Question: I have a 'Notification' component :
'''
import React, { useContext } from "react"
import Wrapper from "./Wrapper"
import context from "./context"
import Close from "./Close"
const Notification = ({ children }) => {
const { type } = useContext(context)
return (<Wrapper type={type}>
<Close /> {// This component does not apply styles !!}
{children}
</Wrapper>)
}
export default Notification
'''
My 'Wrapper' :
'''
import styled from "styled-components"
const Wrapper = styled.div'
position:absolute;
bottom:0;
right:0;
margin-right:1.2em;
margin-bottom:1.2em;
background-color: #fff;
padding:15px;
min-width:350px;
min-height:100px;
border-radius:20px;
box-shadow: 0px 4px 30px 0px ${({ type }) => pickShadowColor(type)}}'
const pickShadowColor = (type) => {
switch (type) {
case "info": return "rgba(51,153,255,0.3)";
case "warning": return "rgba(255,157,0,0.3)";
case "success": return "rgba(0,216,0,0.3)";
case "error": return "rgba(255,0,0,0.3)";
default: return "rgba(190,190,190,0.3)";
}
}
export default Wrapper
'''
### The result is :

The problem is with 'Close' component while it has a custom style but it still shows the default style of 'button'.
'Close' component :
'''
import React from 'react';
import { Button } from './Button';
const Close = () => (
<Button>close</Button>
)
export default Close;
'''
and the styled 'Button' :
'''
import styled from 'styled-components';
export const Button = styled.button({
'background-color': 'red'
})
'''
## Expected Behavior
The button should be 'red'.
## Actual Behavior
The button has a default style.
## Additional Info
- -
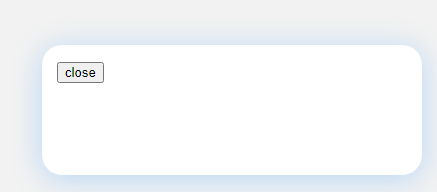
Answer: The problem its on 'box-shadow'. You are missing a ';' and have an extra '{'
Change it FROM:
'''
box-shadow: 0px 4px 30px 0px ${({ type }) => pickShadowColor(type)}}';
'''
TO:
'''
box-shadow: 0px 4px 30px 0px ${({ type }) => pickShadowColor(type)};';
'''
The complete style:
'''
const Wrapper = styled.div'
position: absolute;
bottom: 0;
right: 0;
margin-right: 1.2em;
margin-bottom: 1.2em;
background-color: #fff;
padding: 15px;
min-width: 350px;
min-height: 100px;
border-radius: 20px;
box-shadow: 0px 4px 30px 0px ${({ type }) => pickShadowColor(type)};
';
'''